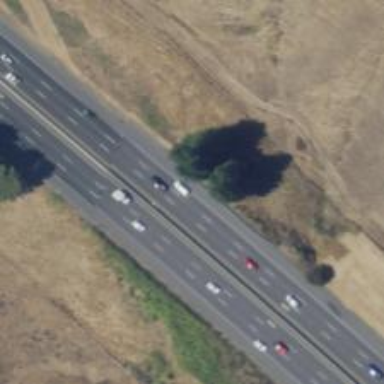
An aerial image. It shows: Motorway.